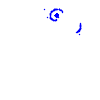
Particle: kaon